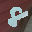
Label: 8